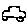
Label: car